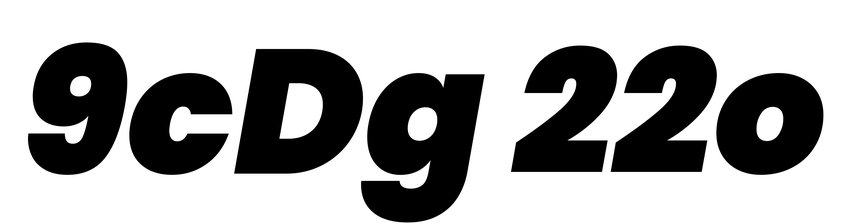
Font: Poppins-BlackItalic